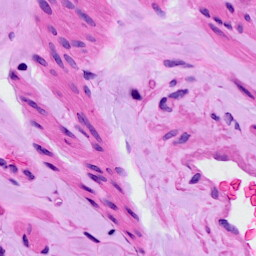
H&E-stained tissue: Ovarian